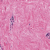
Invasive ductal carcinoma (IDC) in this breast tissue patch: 0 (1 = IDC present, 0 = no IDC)